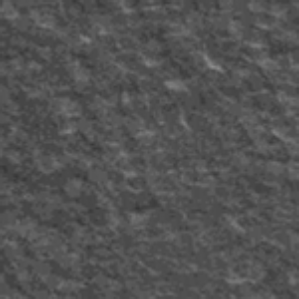
Label: frost